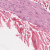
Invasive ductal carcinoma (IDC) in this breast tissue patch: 0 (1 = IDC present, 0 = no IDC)